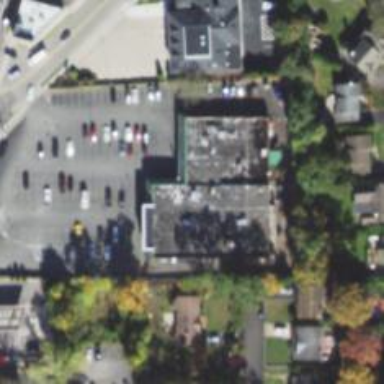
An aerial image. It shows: Post office.